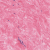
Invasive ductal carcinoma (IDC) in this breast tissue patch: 0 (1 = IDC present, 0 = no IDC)